【题型】解答题　【知识点】立体几何　【难度】easy
如图所示，在三棱柱$ABC-A_1B_1C_1$中，$AB=AC$，侧面$BB_1C_1C \perp$底面$ABC$，点$E$、$F$分别为棱$BC$和$A_1C_1$
的中点.

\noindent (1) 求证：$EF \parallel$平面$AA_1B_1B$
；

\noindent (2) 若底面$\triangle ABC$为边长为2的正三角形，且$CC_1=BC$，侧棱$CC_1$与底面$ABC$所成的角为$60^\circ$，求侧面$ACC_1A_1$
的面积.
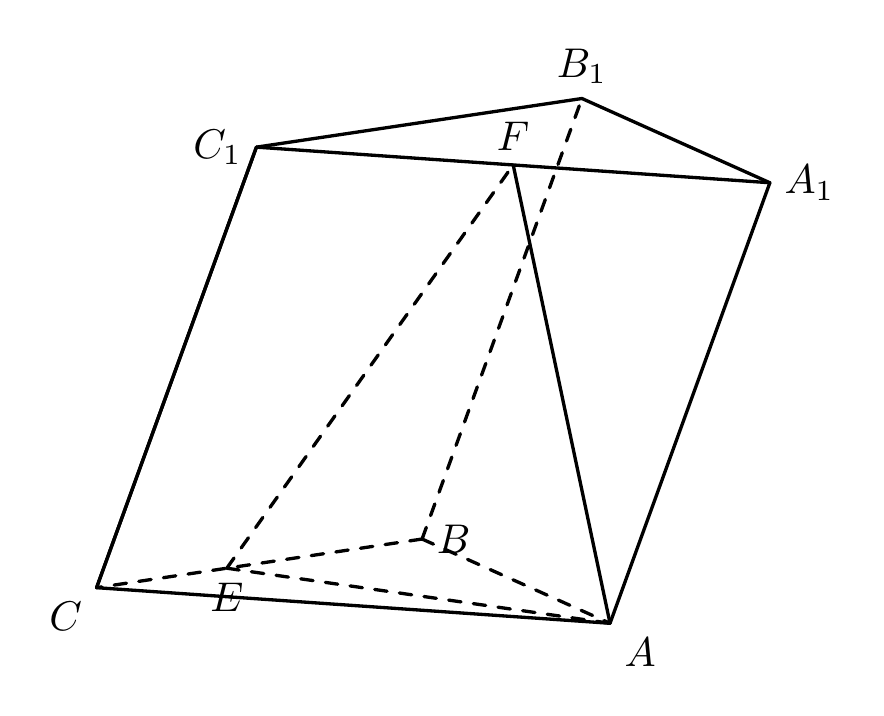
【解答】
【详解】（1）取$A_1B_1$中点$G$，因为点$F$为棱$A_1C_1$的中点，\\
所以
$FG \parallel B_1C_1$，$FG = \frac{1}{2}B_1C_1$，\\
因为多面体
$ABC-A_1B_1C_1$为三棱柱，\\
所以
$B_1C_1 \parallel BC$，$B_1C_1 = BC$，\\
因为点
$E$为棱$BC$的中点，所以$BE = \frac{1}{2}BC = \frac{1}{2}B_1C_1$，$BE \parallel B_1C_1$，\\
所以
$BE \parallel FG$，$BE = FG$，\\
所以
$FGBE$是平行四边形，\\
所以
$EF \parallel BG$，$BG \subset$平面$AA_1B_1B$，$EF \not\subset$平面$AA_1B_1B$，\\
所以
$EF \parallel$平面$AA_1B_1B$
，

\noindent （2）作$C_1H \perp BC$，$HI \perp AC$，\\
因为平面
$BB_1C_1C \perp$平面$ABC$，平面$BB_1C_1C \cap$平面$ABC = BC$，$C_1H \subset$平面$BB_1C_1C$，\\
所以
$C_1H \perp$平面$ABC$，所以$\angle C_1CH$为侧棱$CC_1$与底面$ABC$所成的角，\\
由已知
$\angle C_1CH = 60^\circ$，\\
因为
$C_1H \perp$平面$ABC$，$BC \subset$平面$ABC$，$AC \subset$平面$ABC$，\\
所以
$C_1H \perp BC$，$C_1H \perp AC$，\\
又
$CC_1 = 2$，所以$CH = 1$，\\
因为
$CH = 1$，$HI \perp AC$，$\angle BCA = 60^\circ$，所以$CI = \frac{1}{2}$，\\
因为
$C_1H \perp AC$，$HI \perp AC$，$C_1H \cap HI = H$，$C_1H,HI \subset$平面$C_1HI$，\\
所以
$AC \perp$平面$C_1HI$，\\
于是
$AC \perp C_1I$. 在$\text{Rt}\triangle C_1IC$中，$CC_1 = 2$，$CI = \frac{1}{2}$，得到$C_1I = \frac{\sqrt{15}}{2}$.\\
所以侧面
$ACC_1A_1$的面积$S = C_1I \cdot AC = \sqrt{15}$
.

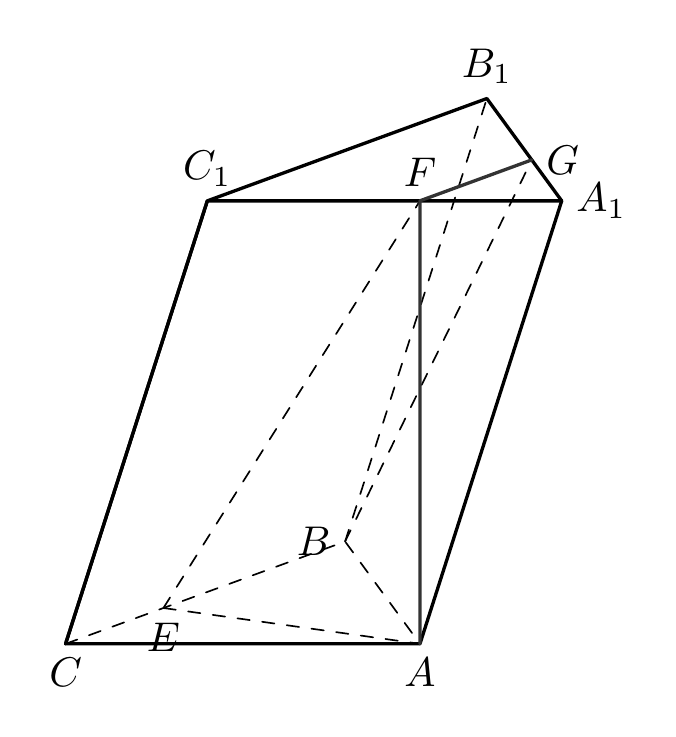
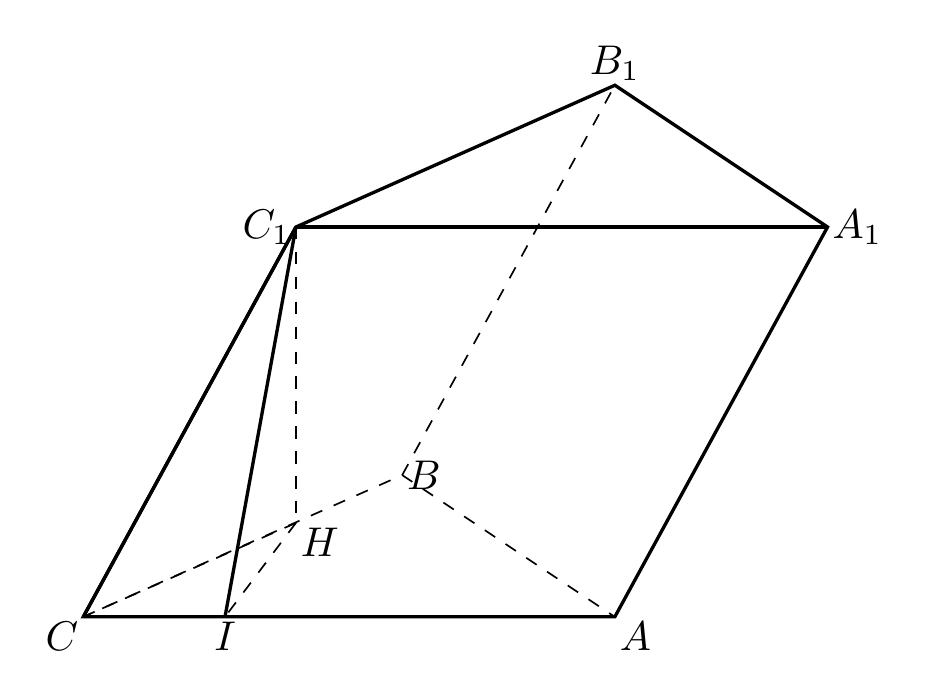